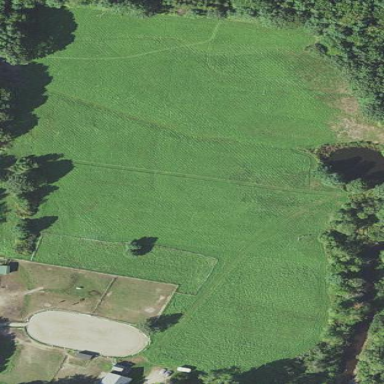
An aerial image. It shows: Pasture area which is part of farmland.